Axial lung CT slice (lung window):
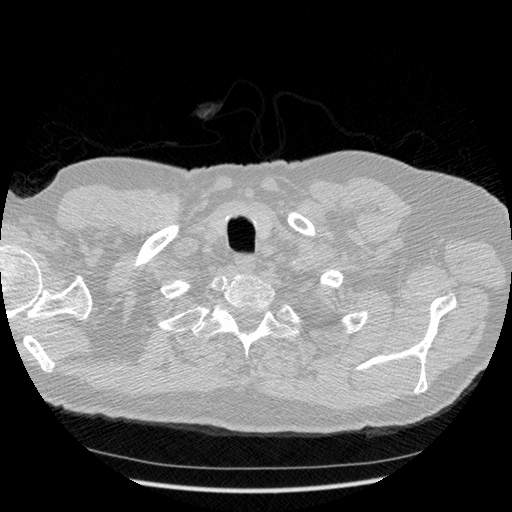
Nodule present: no